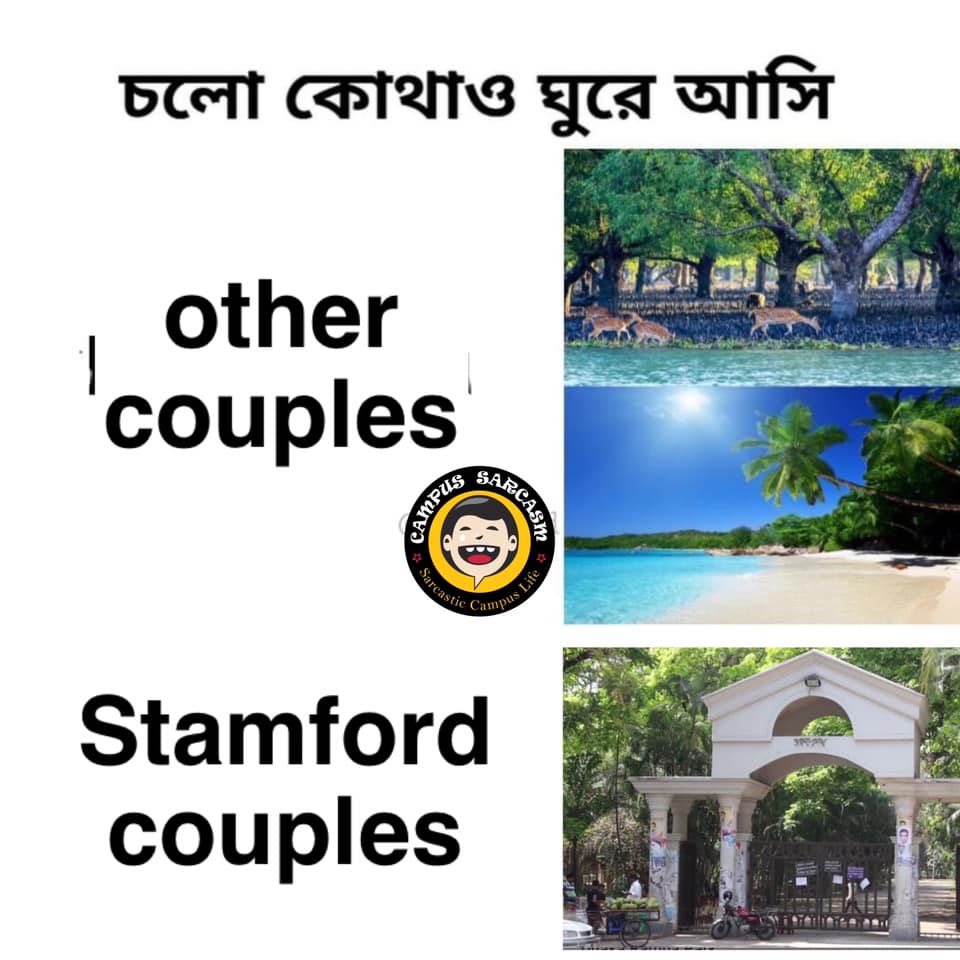
Caption: চলো কোথাও   ঘুরে আসি     Other couples    Stamford Couples
Label: non-hate